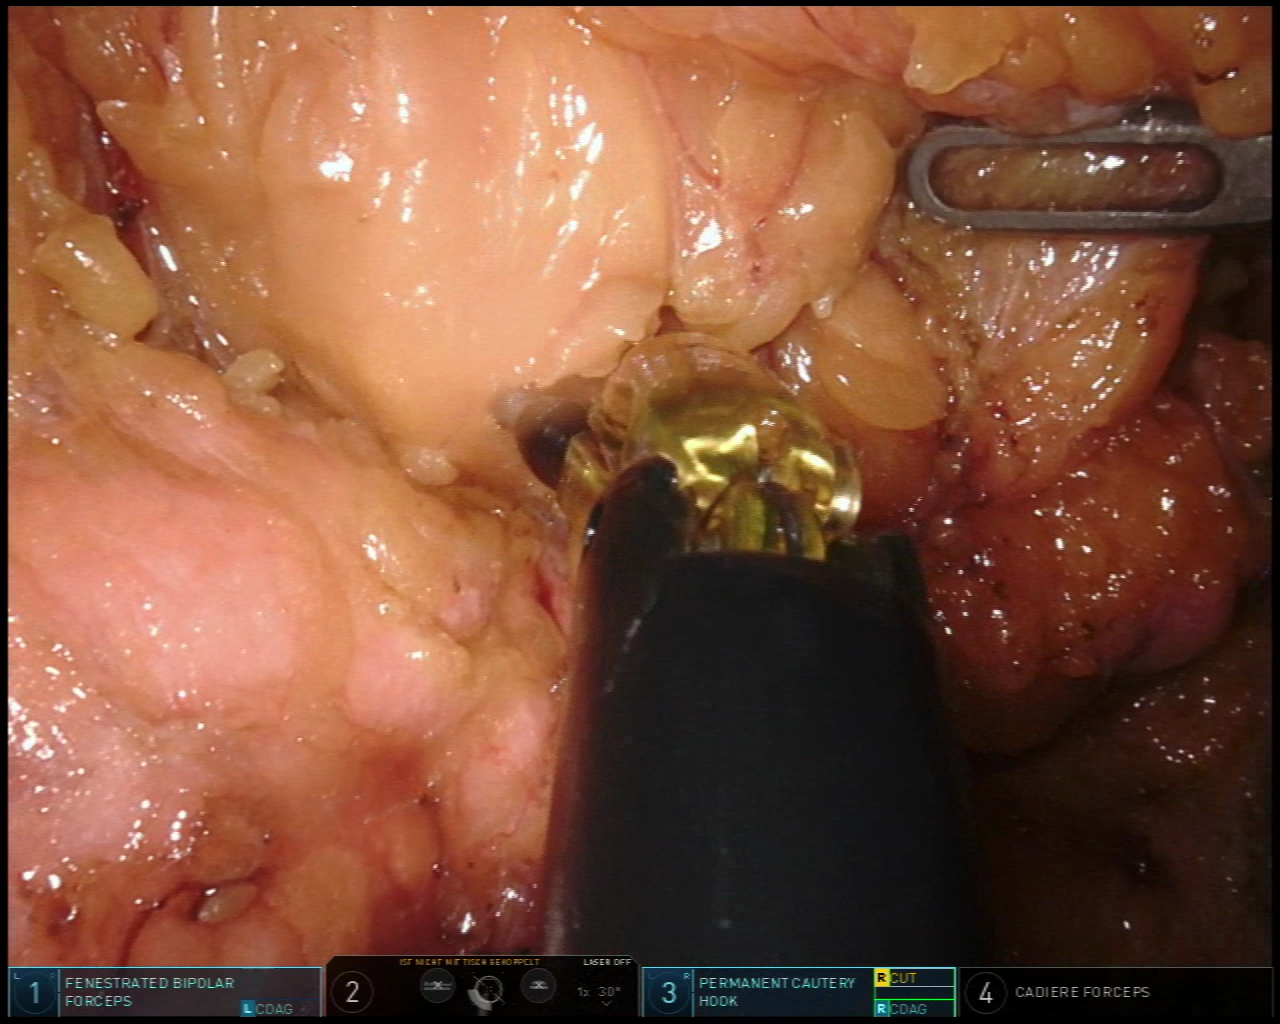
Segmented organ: pancreas
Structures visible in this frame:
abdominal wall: no
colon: no
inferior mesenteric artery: no
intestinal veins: no
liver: no
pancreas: yes
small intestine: no
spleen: no
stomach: no
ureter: no
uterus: no
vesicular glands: no